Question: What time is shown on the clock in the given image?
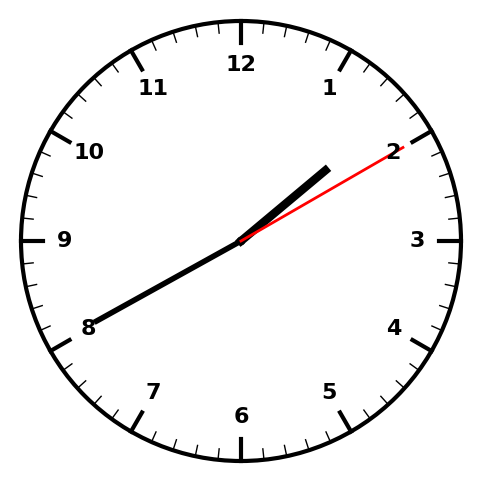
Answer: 01:40:10